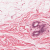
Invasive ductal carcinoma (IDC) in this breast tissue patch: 0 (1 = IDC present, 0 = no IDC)